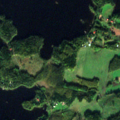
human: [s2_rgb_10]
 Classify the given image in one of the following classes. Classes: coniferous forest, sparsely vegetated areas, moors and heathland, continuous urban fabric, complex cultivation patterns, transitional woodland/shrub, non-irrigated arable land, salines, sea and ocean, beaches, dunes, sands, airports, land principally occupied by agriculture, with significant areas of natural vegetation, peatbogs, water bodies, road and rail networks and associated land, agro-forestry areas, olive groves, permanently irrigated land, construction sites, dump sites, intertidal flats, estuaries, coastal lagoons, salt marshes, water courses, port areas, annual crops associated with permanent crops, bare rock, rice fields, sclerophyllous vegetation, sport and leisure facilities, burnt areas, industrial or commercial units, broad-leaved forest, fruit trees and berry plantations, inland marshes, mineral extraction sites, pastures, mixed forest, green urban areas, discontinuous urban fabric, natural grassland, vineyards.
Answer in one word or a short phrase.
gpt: non-irrigated arable land, coniferous forest, mixed forest, water bodies